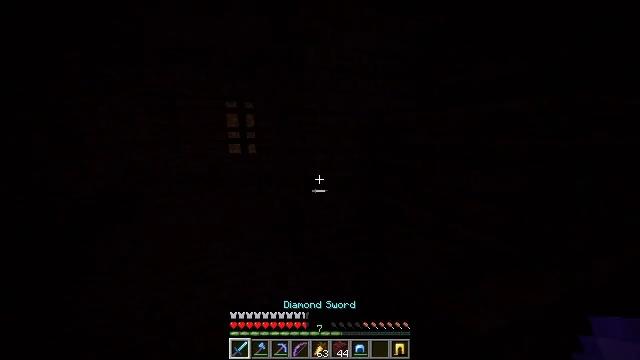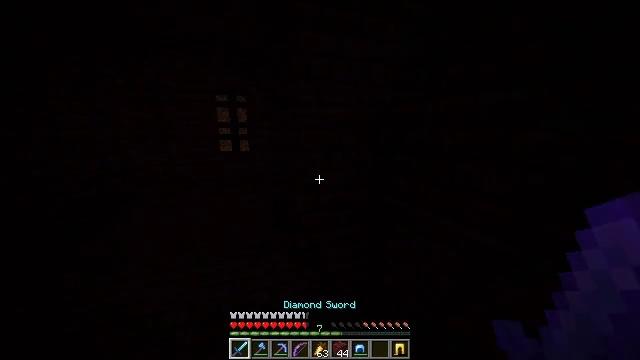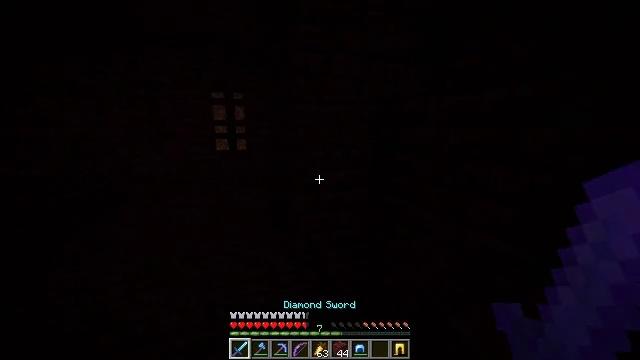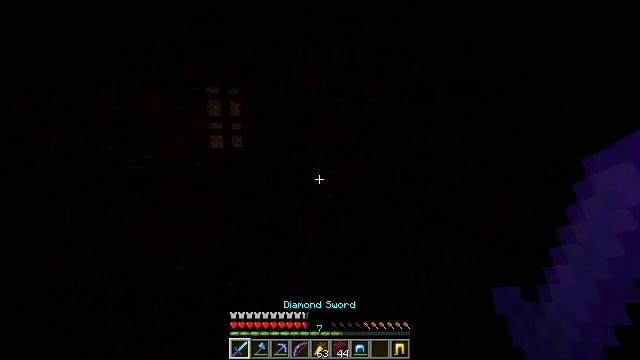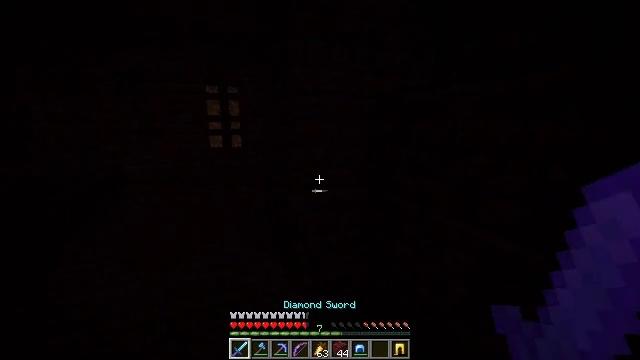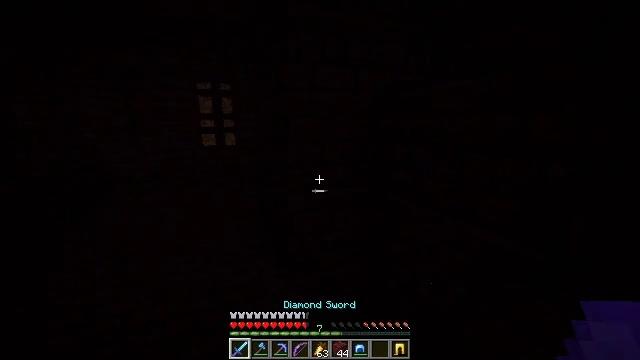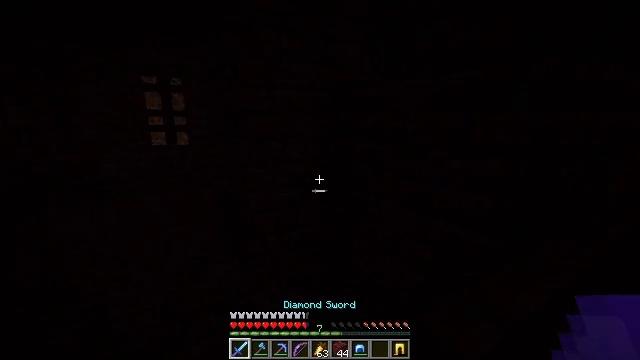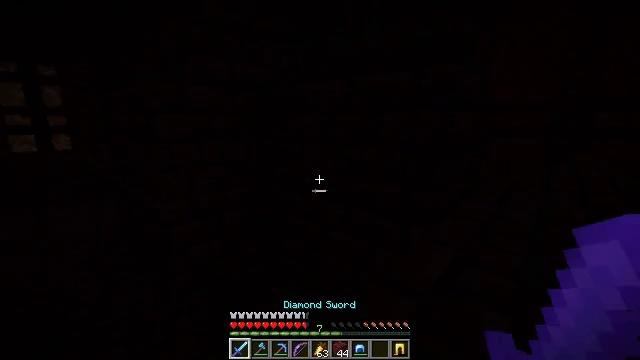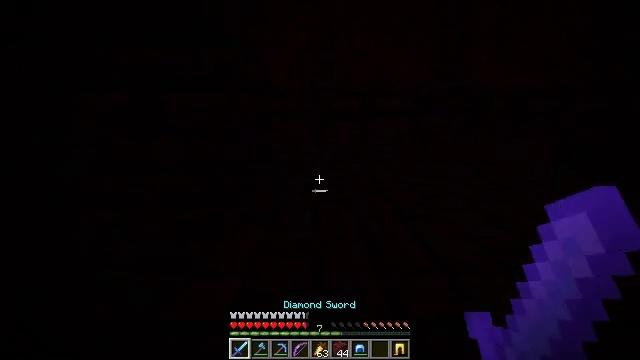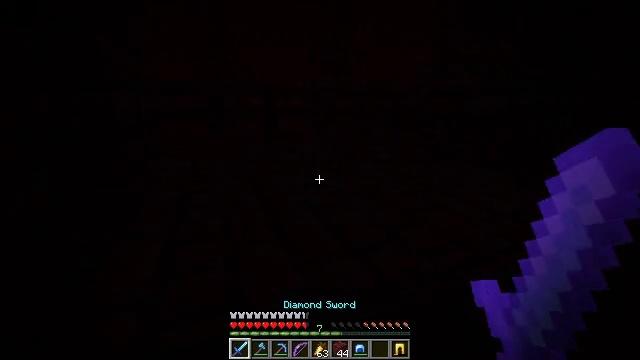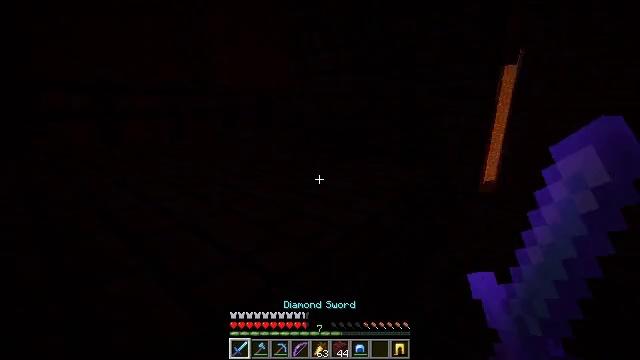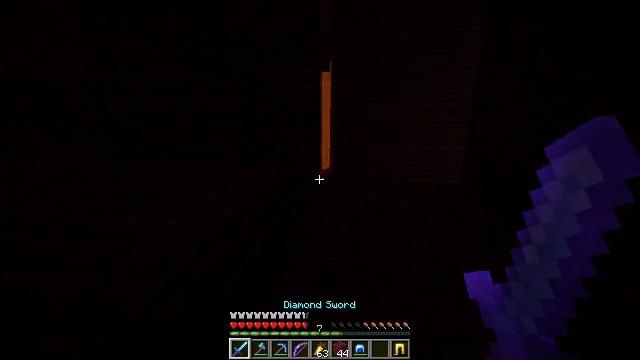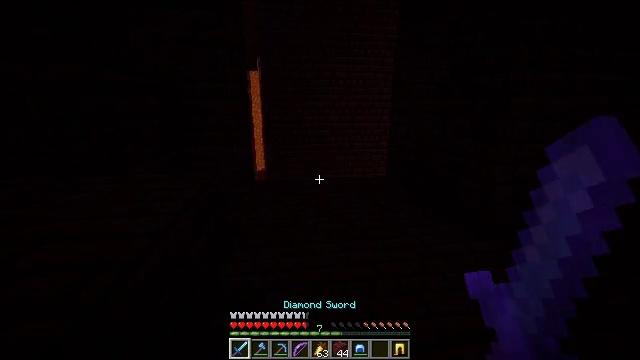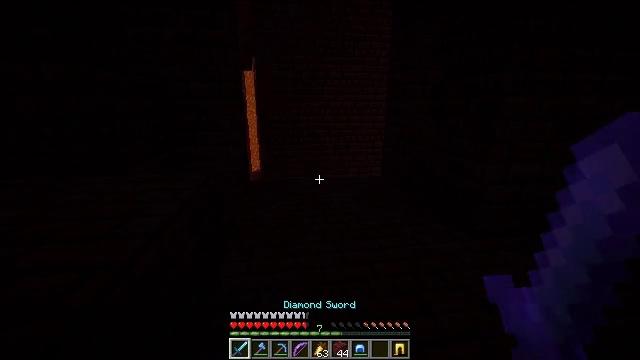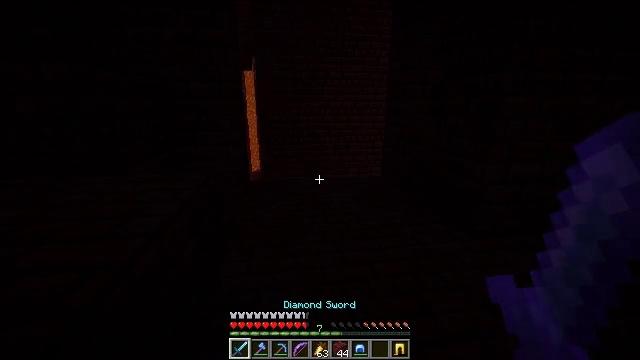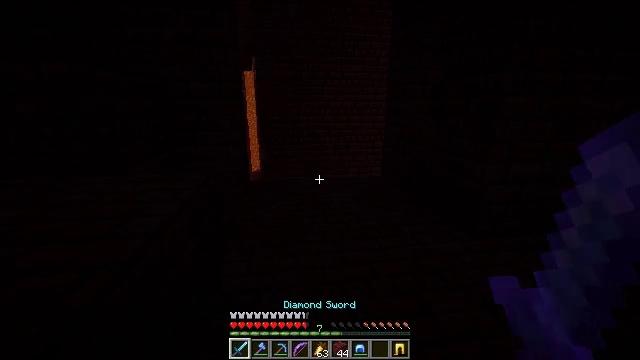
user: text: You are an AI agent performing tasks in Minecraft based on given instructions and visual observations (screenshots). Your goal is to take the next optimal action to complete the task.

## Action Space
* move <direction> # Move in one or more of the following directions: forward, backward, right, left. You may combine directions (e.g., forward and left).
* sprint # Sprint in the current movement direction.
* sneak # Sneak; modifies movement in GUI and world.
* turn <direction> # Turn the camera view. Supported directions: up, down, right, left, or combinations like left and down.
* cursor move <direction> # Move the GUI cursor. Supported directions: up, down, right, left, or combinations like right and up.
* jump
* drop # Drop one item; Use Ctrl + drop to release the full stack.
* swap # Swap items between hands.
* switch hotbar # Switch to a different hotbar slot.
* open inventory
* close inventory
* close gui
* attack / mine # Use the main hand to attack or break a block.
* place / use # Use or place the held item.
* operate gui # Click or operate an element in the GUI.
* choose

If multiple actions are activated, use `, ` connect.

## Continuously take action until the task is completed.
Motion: motion action
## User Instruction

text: Attack the ground to gather dirt.
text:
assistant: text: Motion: no_op
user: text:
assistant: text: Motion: no_op
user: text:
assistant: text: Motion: no_op
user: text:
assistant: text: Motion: no_op
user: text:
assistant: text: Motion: turn right
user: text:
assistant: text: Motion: turn right
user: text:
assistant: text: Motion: turn right
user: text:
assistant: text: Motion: turn right and down
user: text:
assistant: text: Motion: turn right
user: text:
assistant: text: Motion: turn right
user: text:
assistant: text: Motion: turn right
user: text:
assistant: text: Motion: turn right
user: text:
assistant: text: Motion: turn right
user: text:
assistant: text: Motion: no_op
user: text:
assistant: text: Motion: no_op
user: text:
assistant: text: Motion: no_op
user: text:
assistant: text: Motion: no_op
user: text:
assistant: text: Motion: no_op
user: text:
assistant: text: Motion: no_op
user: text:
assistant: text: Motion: no_op
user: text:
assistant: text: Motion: no_op
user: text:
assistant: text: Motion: turn right
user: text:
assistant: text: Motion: move forward, turn right
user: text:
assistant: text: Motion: move forward, turn right and up
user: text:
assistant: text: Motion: move forward, turn right and up
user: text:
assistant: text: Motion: move forward, sprint, turn right and up
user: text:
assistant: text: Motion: move forward, sprint
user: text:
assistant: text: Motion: move forward, sprint
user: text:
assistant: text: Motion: move forward, sprint
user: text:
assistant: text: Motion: move forward, sprint, turn left